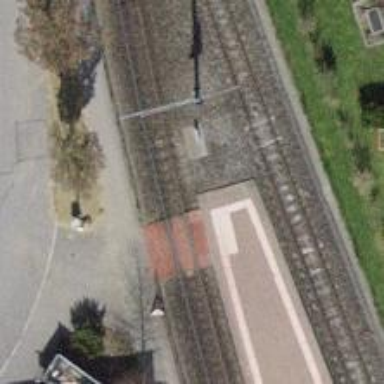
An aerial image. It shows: Railway crossing.